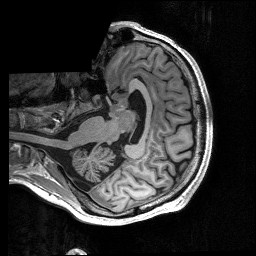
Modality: T1w
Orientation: axial
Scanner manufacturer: siemens
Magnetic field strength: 3 T
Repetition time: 2.53 s
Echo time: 0.00267 s